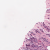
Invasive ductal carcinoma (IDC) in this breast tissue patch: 1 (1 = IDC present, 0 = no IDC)